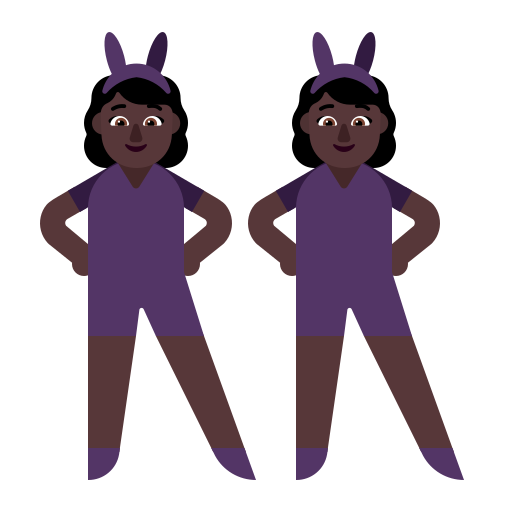
woman with bunny ears flat dark